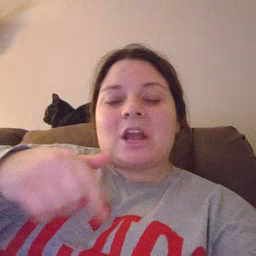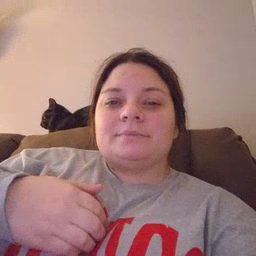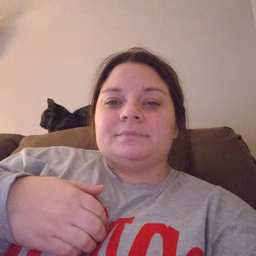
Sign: down